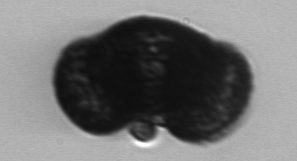
Label: pollen